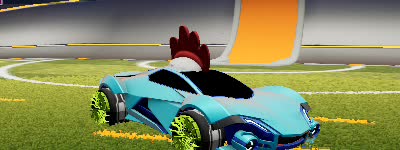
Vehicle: werewolf